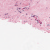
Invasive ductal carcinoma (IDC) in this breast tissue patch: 0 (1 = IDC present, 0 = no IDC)